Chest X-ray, PA view. Patient: 35 years old, sex M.
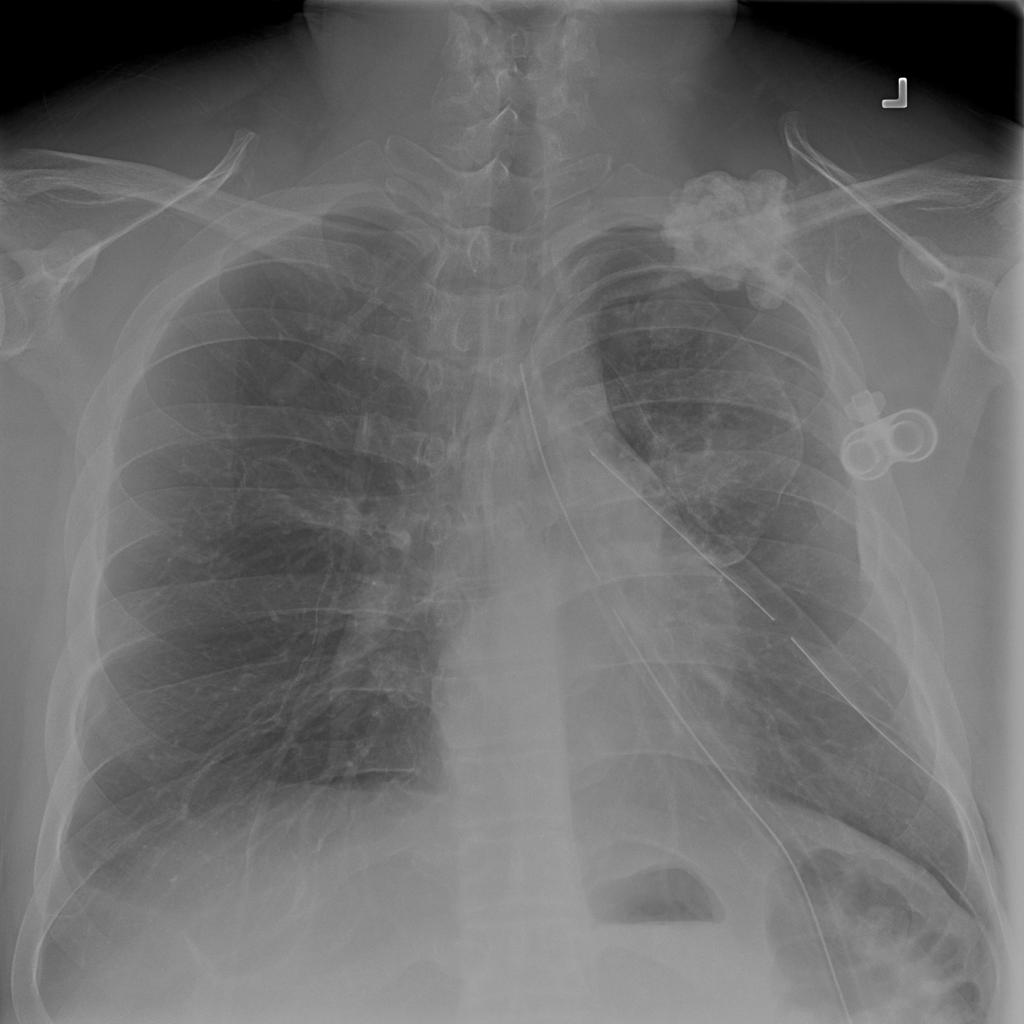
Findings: Pneumothorax